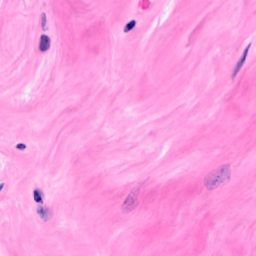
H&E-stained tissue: Breast